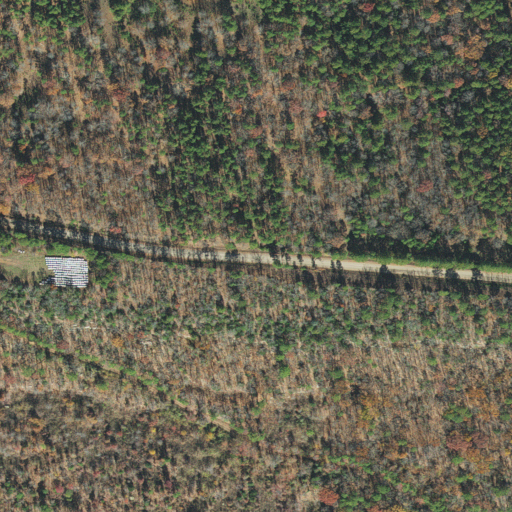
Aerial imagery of mountain in Arkansas named Ross Mountain containing deciduous forest, evergreen forest, mixed forest, open development, pasture, low intensity development, and grassland